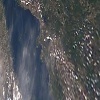
Label: land